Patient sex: M
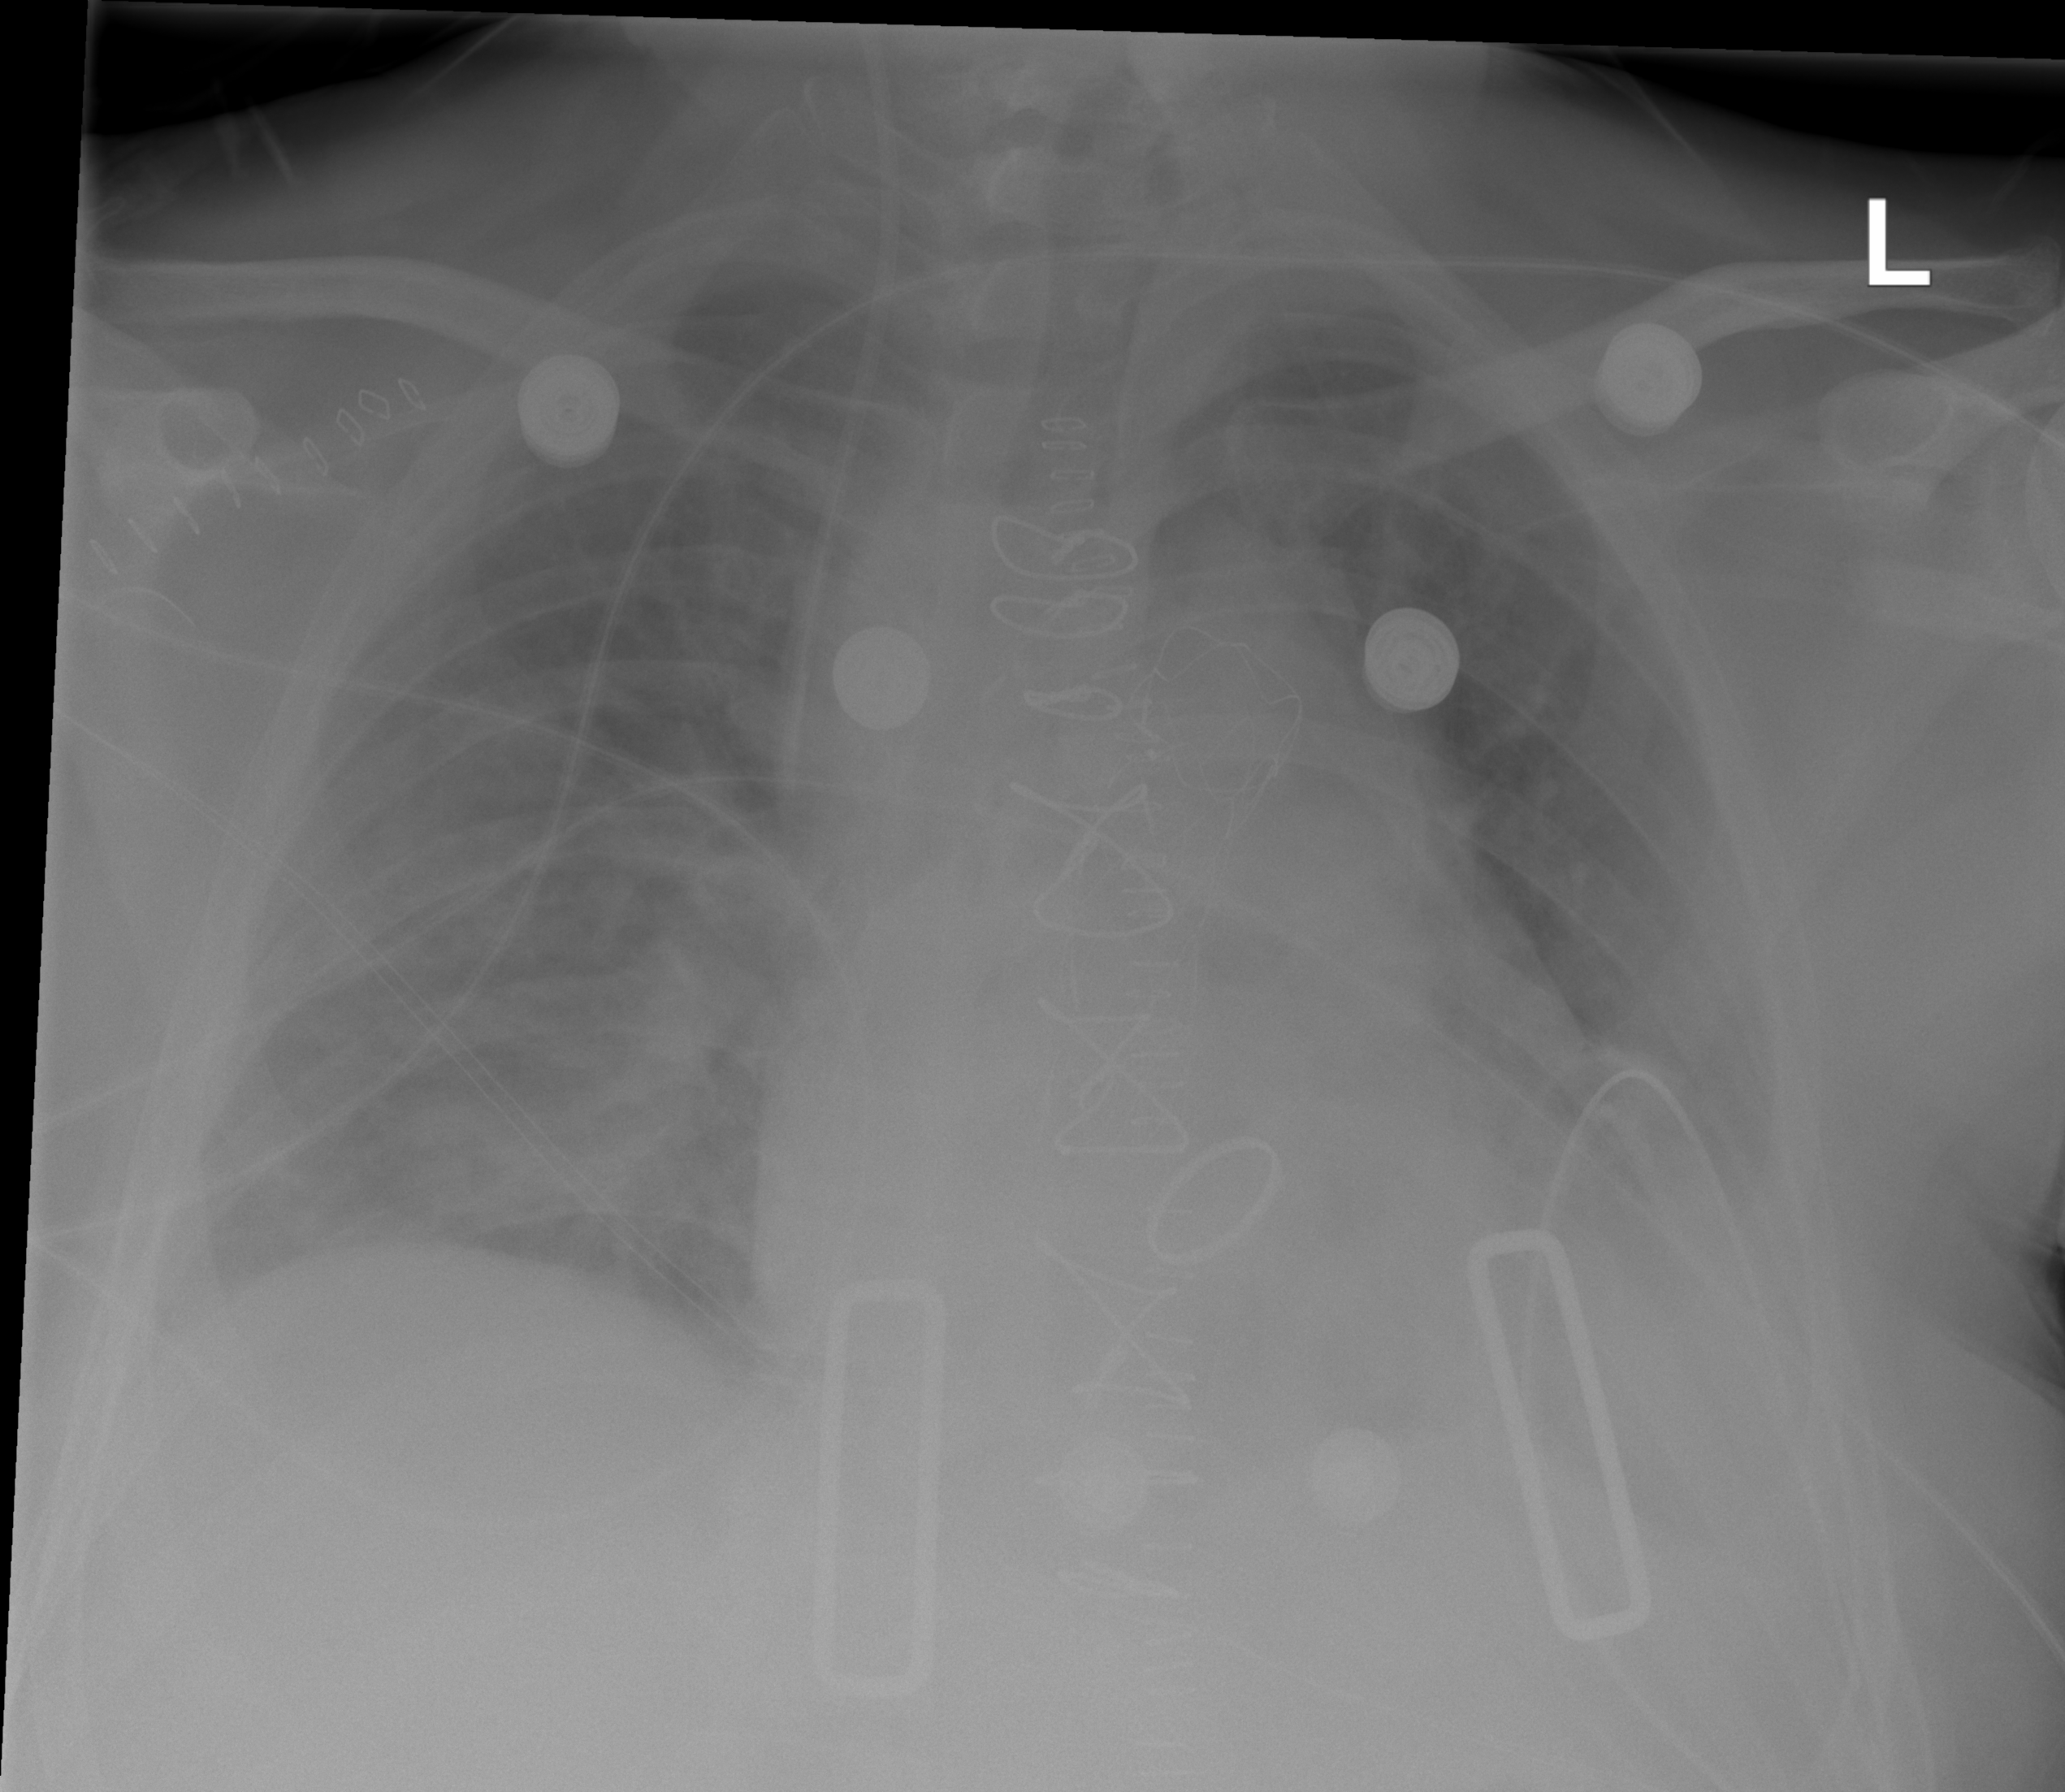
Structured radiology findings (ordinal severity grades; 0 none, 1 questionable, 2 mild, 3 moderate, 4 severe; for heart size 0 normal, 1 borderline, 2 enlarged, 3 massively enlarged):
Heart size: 2
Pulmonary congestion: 2
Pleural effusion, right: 1
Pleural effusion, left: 2
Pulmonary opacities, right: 1
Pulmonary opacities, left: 1
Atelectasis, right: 0
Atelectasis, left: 0